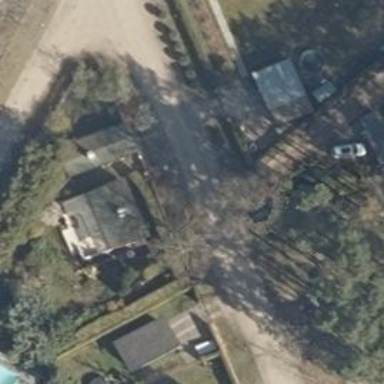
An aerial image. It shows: Driveway leading to service road.